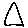
Label: triangle